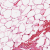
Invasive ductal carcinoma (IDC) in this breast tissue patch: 0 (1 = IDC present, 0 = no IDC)